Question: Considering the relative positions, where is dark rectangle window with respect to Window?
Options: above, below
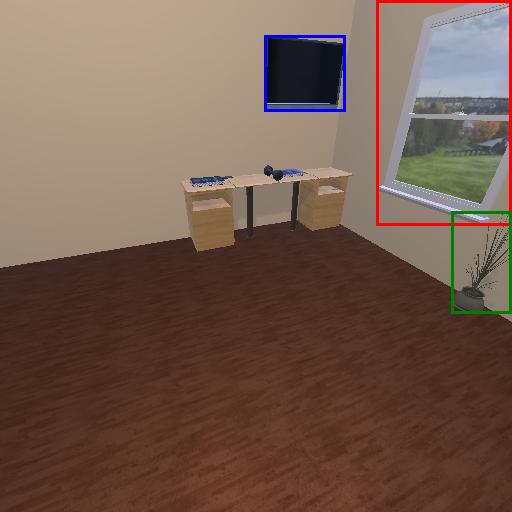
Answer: above